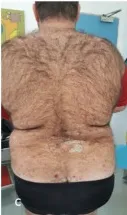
Psoriatic lesions of patient 2. . (
a-
d) Psoriatic lesions of second patient before treatment with brodalumab.
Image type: medical_photograph (skin_photograph)